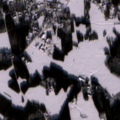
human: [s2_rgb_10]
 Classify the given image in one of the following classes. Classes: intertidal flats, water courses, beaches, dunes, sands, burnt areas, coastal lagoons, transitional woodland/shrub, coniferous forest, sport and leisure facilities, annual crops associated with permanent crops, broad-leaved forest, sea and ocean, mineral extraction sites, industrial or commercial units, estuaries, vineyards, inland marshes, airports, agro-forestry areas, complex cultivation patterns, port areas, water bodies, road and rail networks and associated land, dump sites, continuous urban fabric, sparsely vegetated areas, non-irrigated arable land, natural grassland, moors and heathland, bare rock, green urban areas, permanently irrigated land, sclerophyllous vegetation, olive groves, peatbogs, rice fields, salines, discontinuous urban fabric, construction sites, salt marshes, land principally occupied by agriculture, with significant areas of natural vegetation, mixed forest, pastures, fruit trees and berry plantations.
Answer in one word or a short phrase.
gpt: discontinuous urban fabric, non-irrigated arable land, land principally occupied by agriculture, with significant areas of natural vegetation, coniferous forest, mixed forest